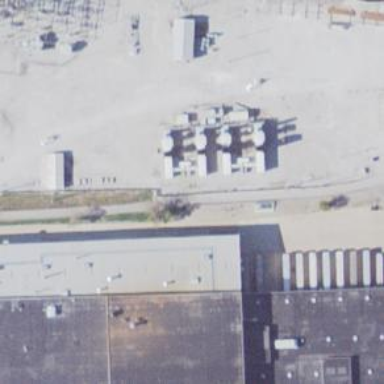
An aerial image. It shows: Gas turbine generator is in use.